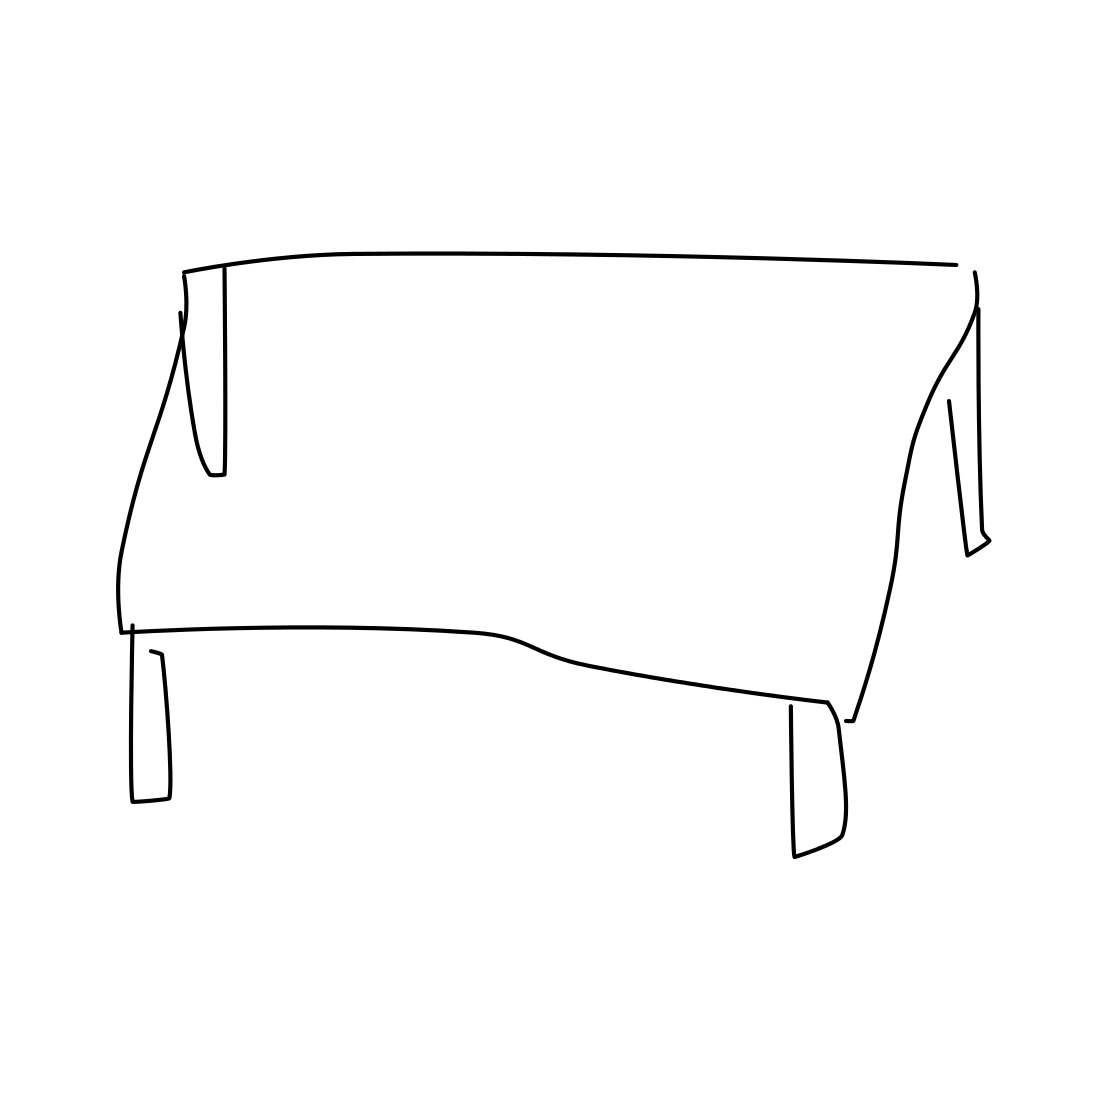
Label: table